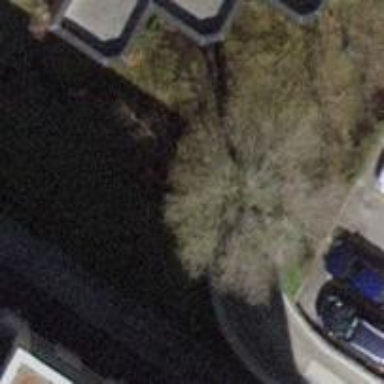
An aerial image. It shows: Parking entrance.